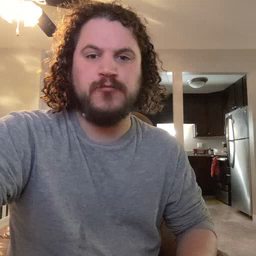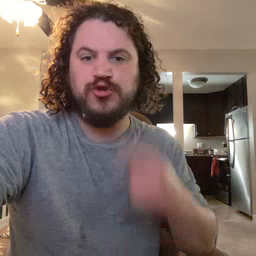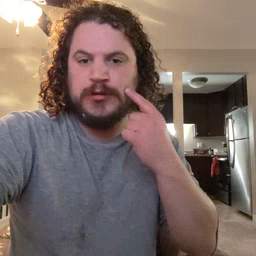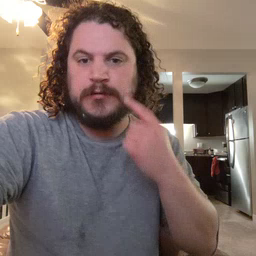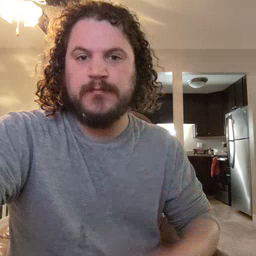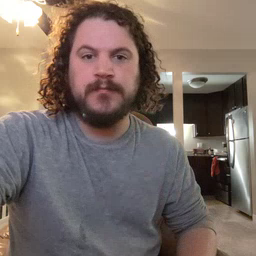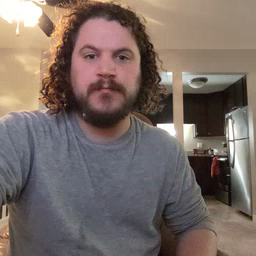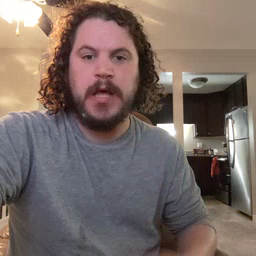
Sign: cheek